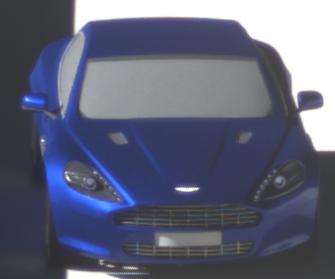
Make: Aston Martin
Model: Rapide
Detailed model: Rapide
Model produced from: 2010/03
Model produced until: 2013/07
Doors: 5
Color: blue
Road condition: dry road
Daytime: morning or afternoon
Contrast: high contrast